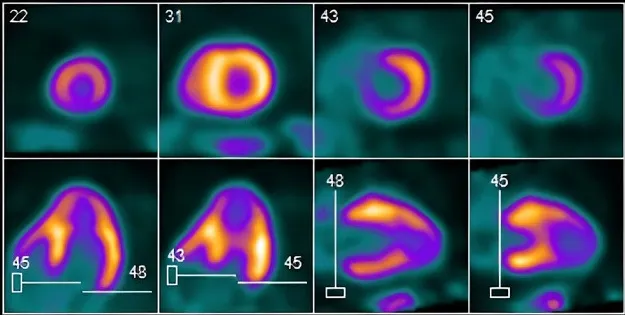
PET scan done at the presentation (in 2023). . Stress PET test showing wall defect in the apex of the left ventricle, reflecting LAD ischemia. LAD: left anterior descending artery.
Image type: radiology (pet)